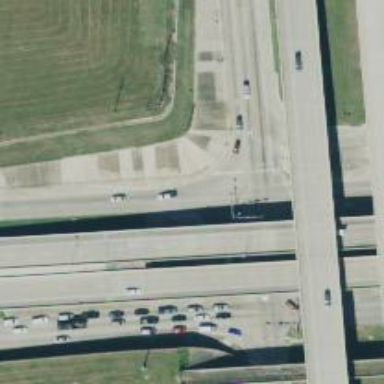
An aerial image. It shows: Secondary road with frontage road.